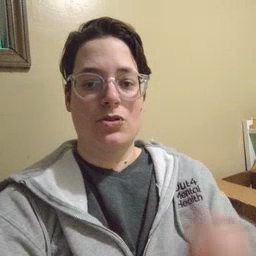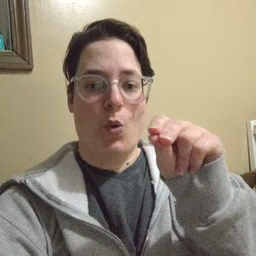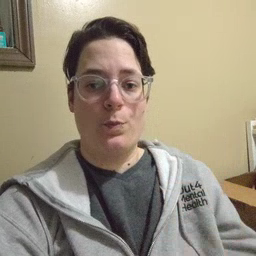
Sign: no